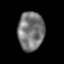
Tissue: prostate
Cell type: T cells
Senescence score: 0.3406
Nuclear area (px): 996
Mean DAPI intensity: 119.439